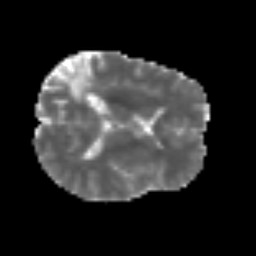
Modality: MD
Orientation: axial
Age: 39
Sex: female
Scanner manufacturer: siemens
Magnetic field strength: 3 T
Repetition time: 3.2 s
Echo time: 0.081 s